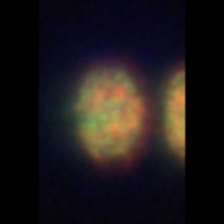
Taxon: Thalassiosira
Group: Diatoms